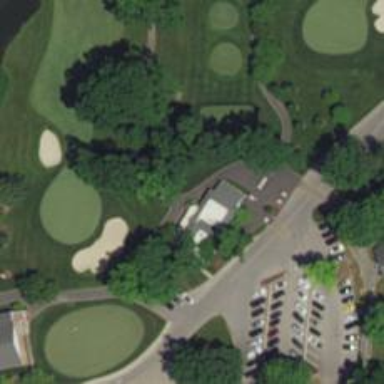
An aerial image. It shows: Path for both roads and golfers.